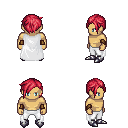
a pixel art fantasy rpg character, male body template, human, tanned skin, white cape, white pants, ruby red pixie cut hairstyle, leather bracers, metal boots, four views (front, back, left, right), 2x2 character sprite sheet, small pixel art, hard edges, no anti-aliasing